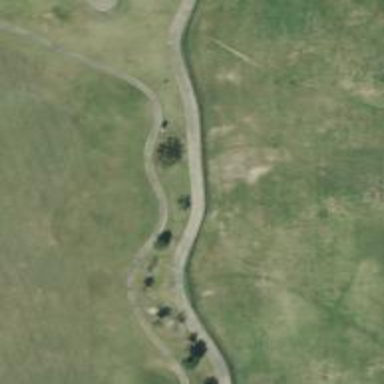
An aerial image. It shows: Path for both roads and golfers.